Interaction volume radius: 5 \u00c5
Interaction volume height: 20 \u00c5
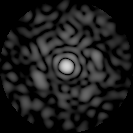
Disorder parameter: 0.8177